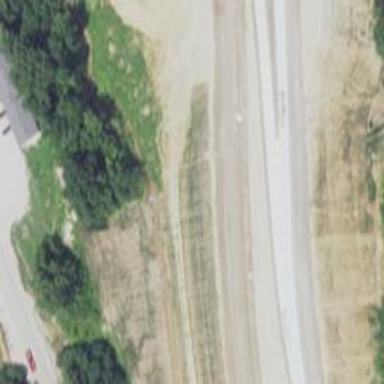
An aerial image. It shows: Culvert tunnel.